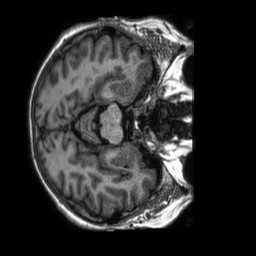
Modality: T1w
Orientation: axial
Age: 76
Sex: female
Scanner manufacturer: philips
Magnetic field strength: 1.5 T
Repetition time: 0.00821 s
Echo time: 0.003774 s